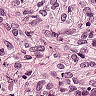
Metastatic tissue present: yes